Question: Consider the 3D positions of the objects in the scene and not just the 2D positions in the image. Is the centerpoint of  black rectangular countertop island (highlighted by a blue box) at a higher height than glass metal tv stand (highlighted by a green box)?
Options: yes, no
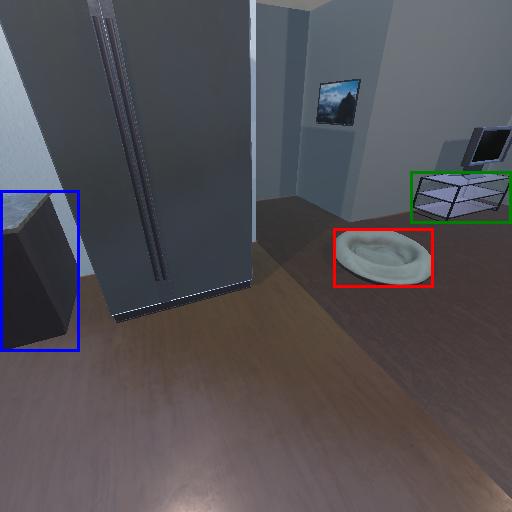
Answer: yes